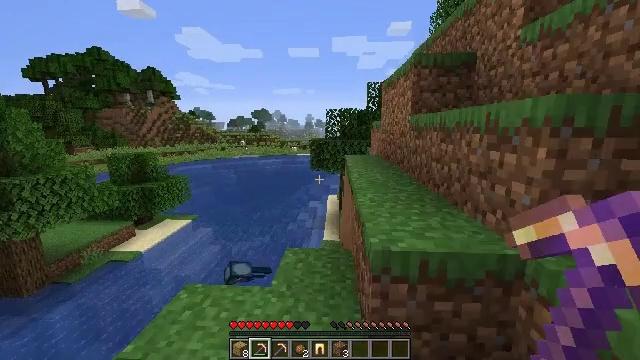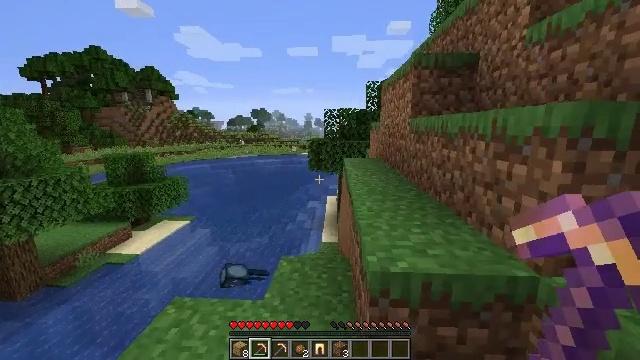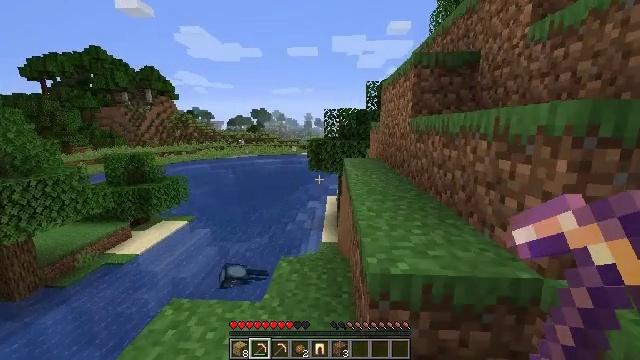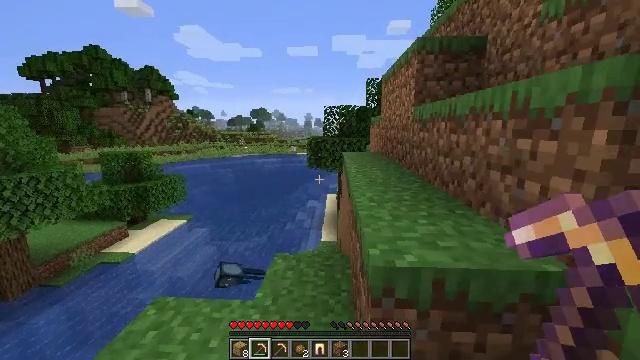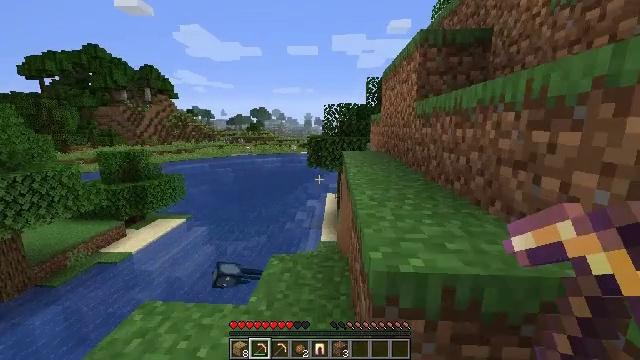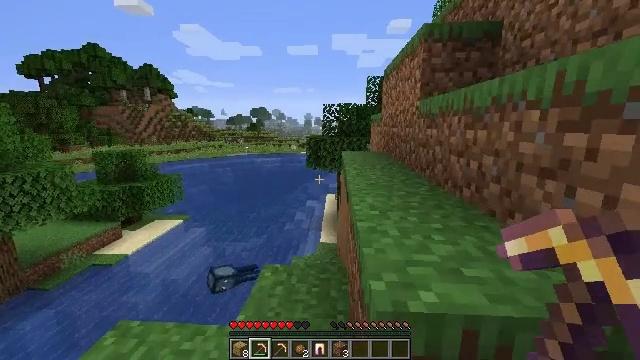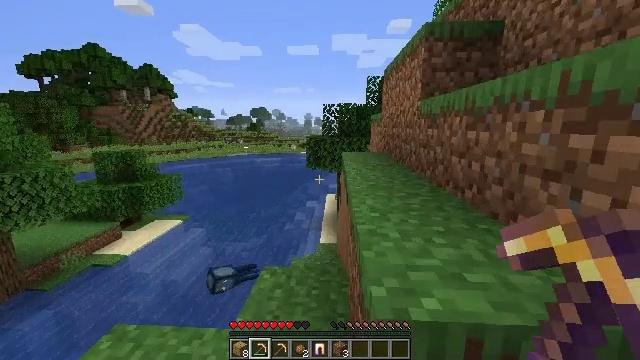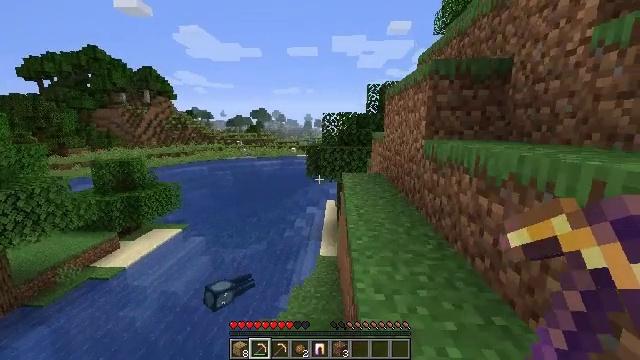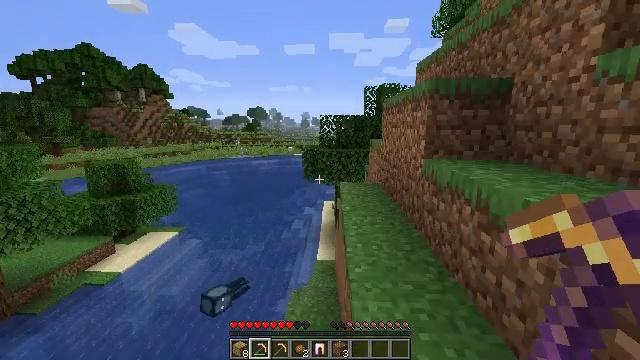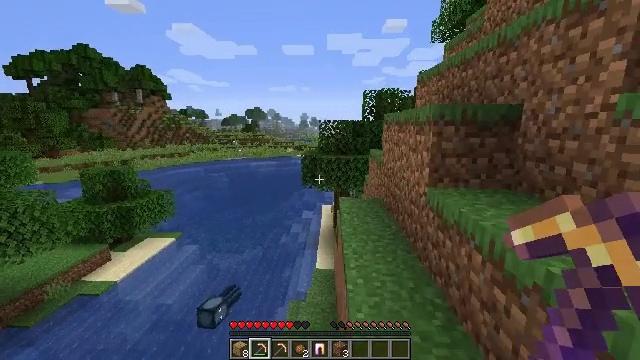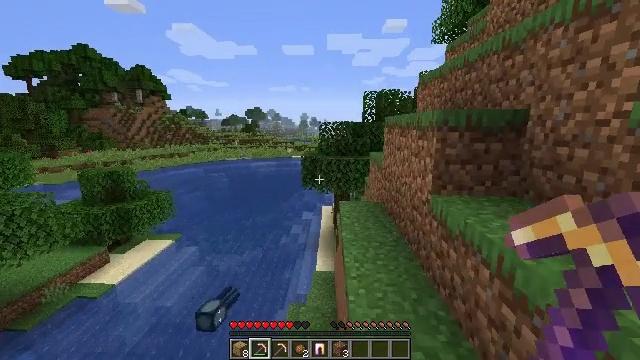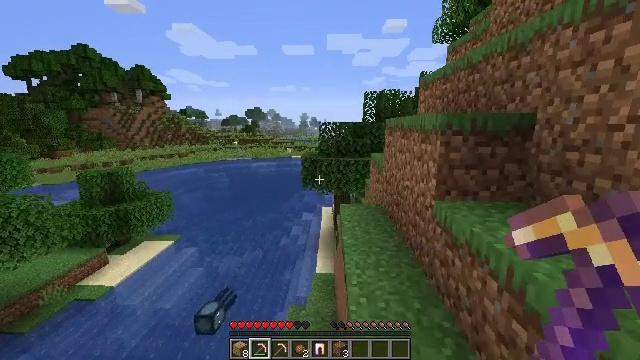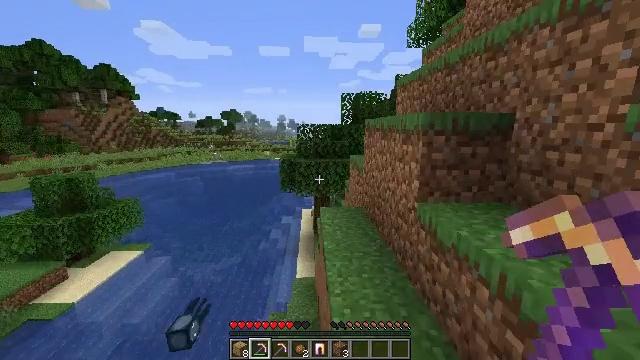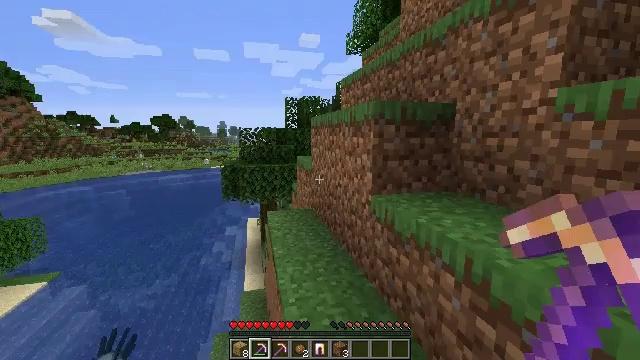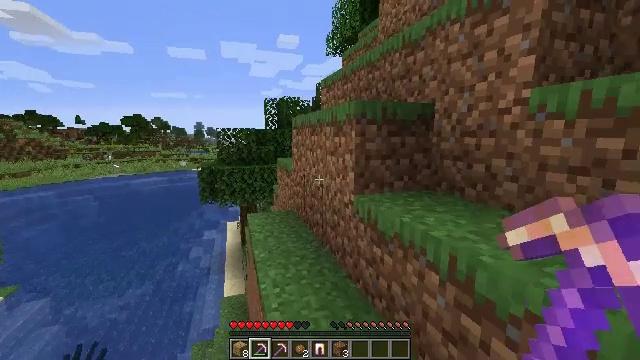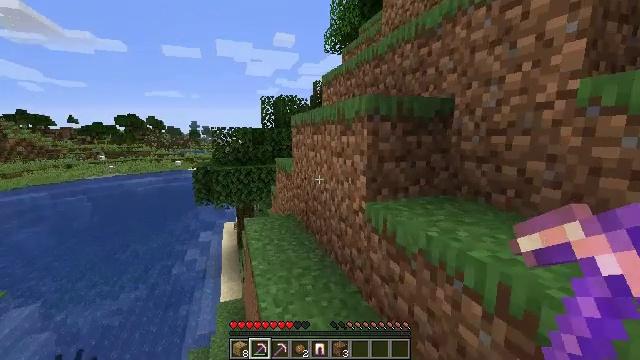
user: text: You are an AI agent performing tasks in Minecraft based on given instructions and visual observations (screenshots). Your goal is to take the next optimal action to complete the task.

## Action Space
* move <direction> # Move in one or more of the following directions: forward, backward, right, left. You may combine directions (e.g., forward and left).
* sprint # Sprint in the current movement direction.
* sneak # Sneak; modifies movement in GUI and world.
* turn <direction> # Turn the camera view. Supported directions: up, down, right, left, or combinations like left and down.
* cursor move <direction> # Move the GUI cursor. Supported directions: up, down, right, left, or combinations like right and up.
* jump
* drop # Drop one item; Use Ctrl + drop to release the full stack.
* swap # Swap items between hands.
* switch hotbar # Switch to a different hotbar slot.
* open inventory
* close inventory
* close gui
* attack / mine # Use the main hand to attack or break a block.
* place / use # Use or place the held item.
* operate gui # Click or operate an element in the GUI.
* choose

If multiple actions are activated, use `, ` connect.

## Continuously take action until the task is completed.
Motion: motion action
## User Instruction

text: Collect some oak leaves.
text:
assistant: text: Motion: move forward, jump
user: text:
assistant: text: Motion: move forward, jump
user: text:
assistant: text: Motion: move forward, jump
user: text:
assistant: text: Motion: move forward, jump
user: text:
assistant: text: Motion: move forward, jump
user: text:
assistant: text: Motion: move forward, jump
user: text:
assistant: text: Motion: move forward, jump
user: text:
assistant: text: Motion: move forward, jump
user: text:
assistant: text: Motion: move forward, jump
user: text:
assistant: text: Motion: move forward, jump
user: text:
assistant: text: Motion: move forward, jump
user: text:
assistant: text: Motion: move forward, turn right, jump
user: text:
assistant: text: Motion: move forward, turn right and up, jump
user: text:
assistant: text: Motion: move forward, turn right, jump
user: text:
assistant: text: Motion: move forward, jump
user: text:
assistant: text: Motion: move forward, jump
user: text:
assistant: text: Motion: move forward, jump
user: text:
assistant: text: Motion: move forward, turn right, jump
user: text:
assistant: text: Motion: move forward, turn right and up, jump
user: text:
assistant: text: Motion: move forward, turn right and up, jump
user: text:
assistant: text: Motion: move forward, turn right and up, jump
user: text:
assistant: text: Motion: move forward, turn right and up, jump
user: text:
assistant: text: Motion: move forward, turn right, jump
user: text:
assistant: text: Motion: move forward, turn right, jump
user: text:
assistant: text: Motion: move forward, jump
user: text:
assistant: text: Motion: move forward, jump
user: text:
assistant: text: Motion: move forward, jump
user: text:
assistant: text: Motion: move forward, jump
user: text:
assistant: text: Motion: move forward, jump
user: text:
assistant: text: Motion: move forward, jump